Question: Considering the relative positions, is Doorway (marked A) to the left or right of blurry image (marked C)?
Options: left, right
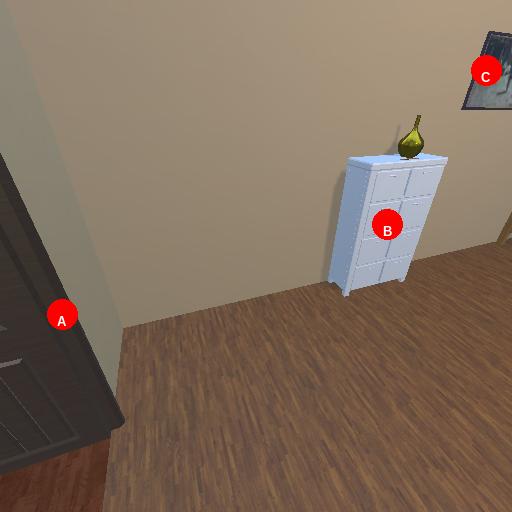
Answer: left